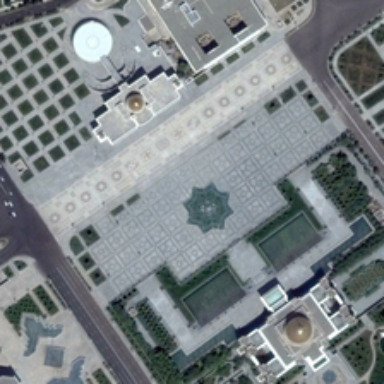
Several buildings are around a square .